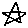
Label: star